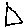
Label: triangle